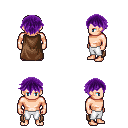
a pixel art fantasy rpg character, male body template, human, light skin, brown cape, white pants, purple short bangs hairstyle, four views (front, back, left, right), 2x2 character sprite sheet, small pixel art, hard edges, no anti-aliasing